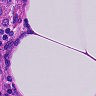
Metastatic tissue present: no